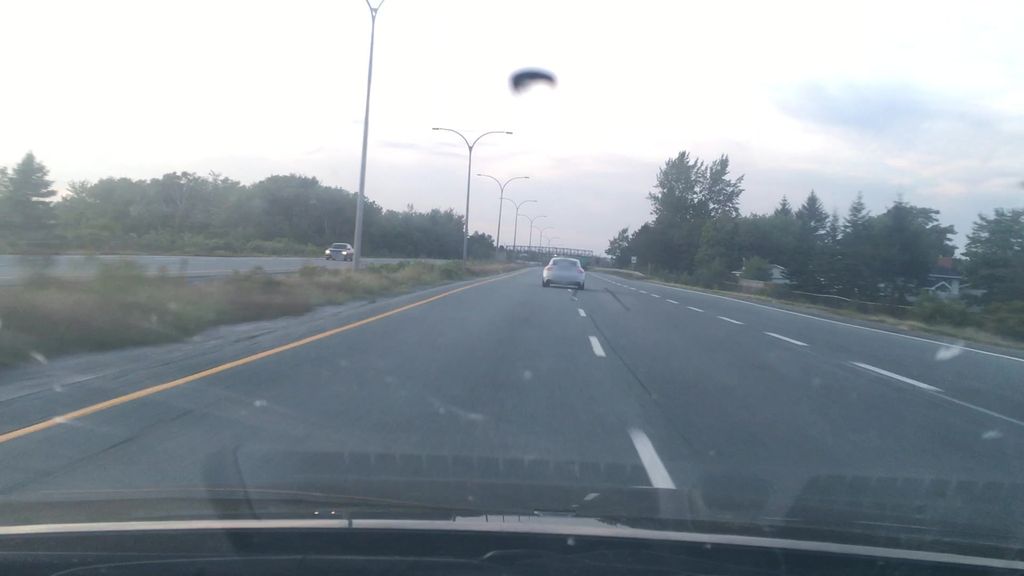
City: halifax